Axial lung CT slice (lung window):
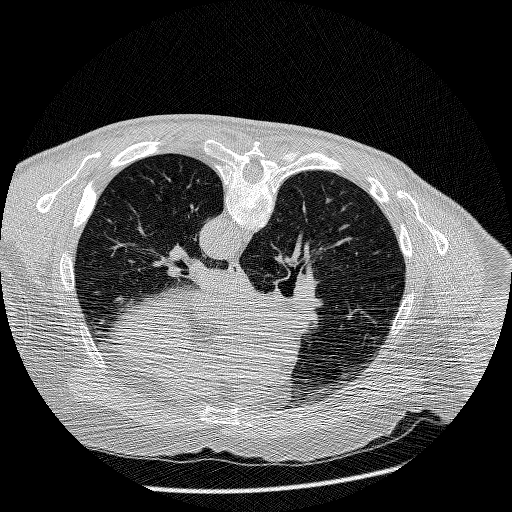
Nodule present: no